Question: Is there a popular gem that makes it easier to build an admin interface in Rails that lets you search and order data? Bonus points if it integrates well with inherited_resources.
I don't want to use something as heavyweight as activeadmin.
Looking for something like this:

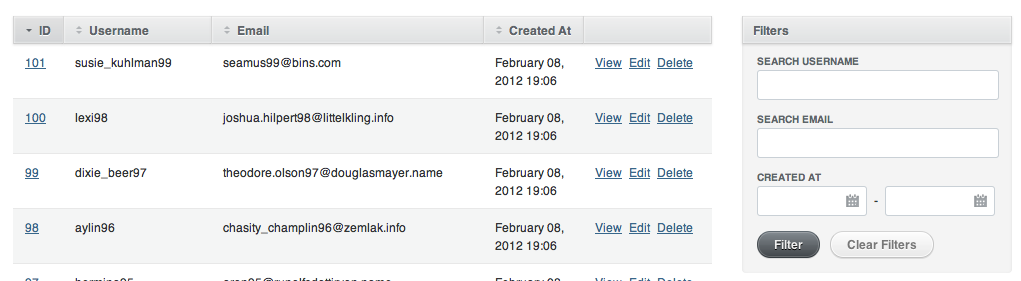
Answer: I found the sorted gem (https://github.com/mynameisrufus/sorted), which allows me to easily build sortable tables.
Ransack (https://github.com/ernie/ransack) lets me easily build searches.